Question: I have a PNG image that I'm using as an icon. It's a slightly different take on a play button. I know that when I used the font-awesome play button icon, I could do all sorts of things to that with CSS.

How do I make my png image icon stylable? Do I need to convert it to a different file?
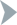
Answer: # If you want to target paths of an svg, and use standard CSS rules, it has to be an .svg vector file.
You can create them in a variety of programs. In Adobe Illustrator, you 'save-as' > 'svg' > note the bottom of that pane - see the svg code > copy it > past it somewhere smart.
The png is a bitmap and is just a square you can resize and turn and stuff.
## HTML
'''
<div class="image-w bitmap-logo">
<img src="http://placehold.it/400x200" alt="" />
</div>
<div class="image-w svg-logo">
<?php require('big-svg-thing.php')?>
or...
{{partial 'big-svg-thing'}}
</div>
'''
If you use PHP or handelbars or htmlbars etc... just to keep the svg code out of your way.
## CSS ideas for you
With images that need to resize all the time... I put them in '.image-w' to control them and to compress their pixels for retina screen.
Attached is <URL> --- because the svg is super ugly/long code
Note that I added classes to the parts of the svg that I wanted to style
'''
/* global / overall image styles */
.image-w img, .image-w svg {
display: block;
width: 100%;
height: auto;
}
svg path { /* good preset for svg / sets 'fill' to casdade like color */
fill: currentColor;
}
.bitmap-logo { /* things you might do with you bitmap */
max-width: 200px;
transform: rotate(10deg);
opacity: .2;
border: 2px solid red;
}
.svg-logo { /* svg */
max-width: 300px;
}
.svg-box { /* parts of the svg */
color: blue;
}
.svg-squigle {
color: red;
}
'''